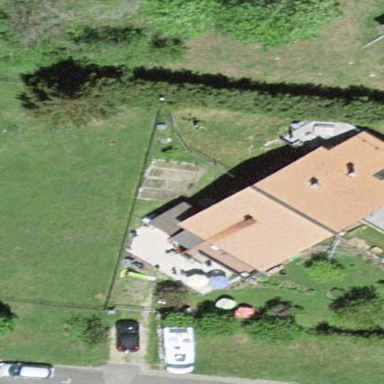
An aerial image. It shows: Simple and straightforward house.